Question: I have my app set up with a '$routeProvider' as:
'''
angular.module('myApp', [])
.config(['$routeProvider', function($routeProvider){
$routeProvider
.when('/authorisation', { template: 'templates/authorisation.html', controller: AuthenticationController})
.otherwise('templates/404.html');
}]);
'''
My 'index.html' is:
'''
<!DOCTYPE html>
<html lang="en" ng-app="myApp">
<head>
<title>Gift Cloud Dash</title>
<script src="libngularngular.js"></script>
<!-- App config -->
<script src="jspp.js"></script>
<!-- Import controllers -->
<script src="js\controllersuthentication-controller.js"></script>
</head>
<body>
<div>
<a href="#/authorisation">Authorisation</a>
</div>
<div ng-view></div>
</body>
</html>
'''
When I open the index page, I see the hyperlink, but when I click it the file path is displayed rather than it being rendered in the '<div ng-view></div>'.

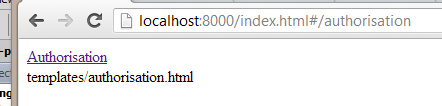
Answer: Fixed it, I'll leave it here in case anyone else gets the same symptoms:
The syntax in my routing config is wrong: It should be:
'''
angular.module('myApp', [])
.config(['$routeProvider', function($routeProvider){
$routeProvider
.when('/authorisation', { templateUrl: 'templates/authorisation.html', controller: AuthenticationController})
.otherwise({redirectTo: 'templates/404.html'});
}]);
'''